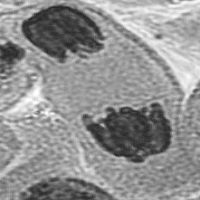
Label: telophase